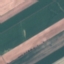
Label: AnnualCrop